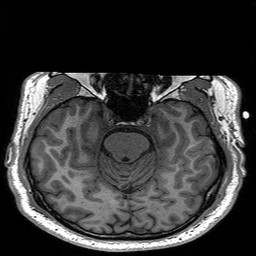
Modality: T1w
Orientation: coronal
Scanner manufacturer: siemens
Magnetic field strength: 3 T
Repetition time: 2.3 s